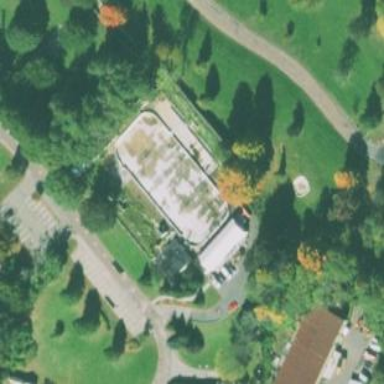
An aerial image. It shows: Ice rink designed for ice skating and ice hockey under the category of leisure land.